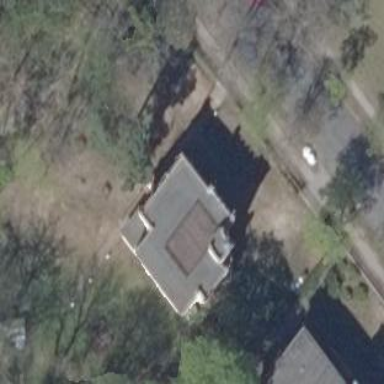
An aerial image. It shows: Detached building with flat roof.